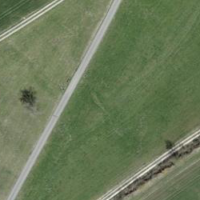
EUNIS habitat code: 52
Species observed at this site:
Prunus spinosa